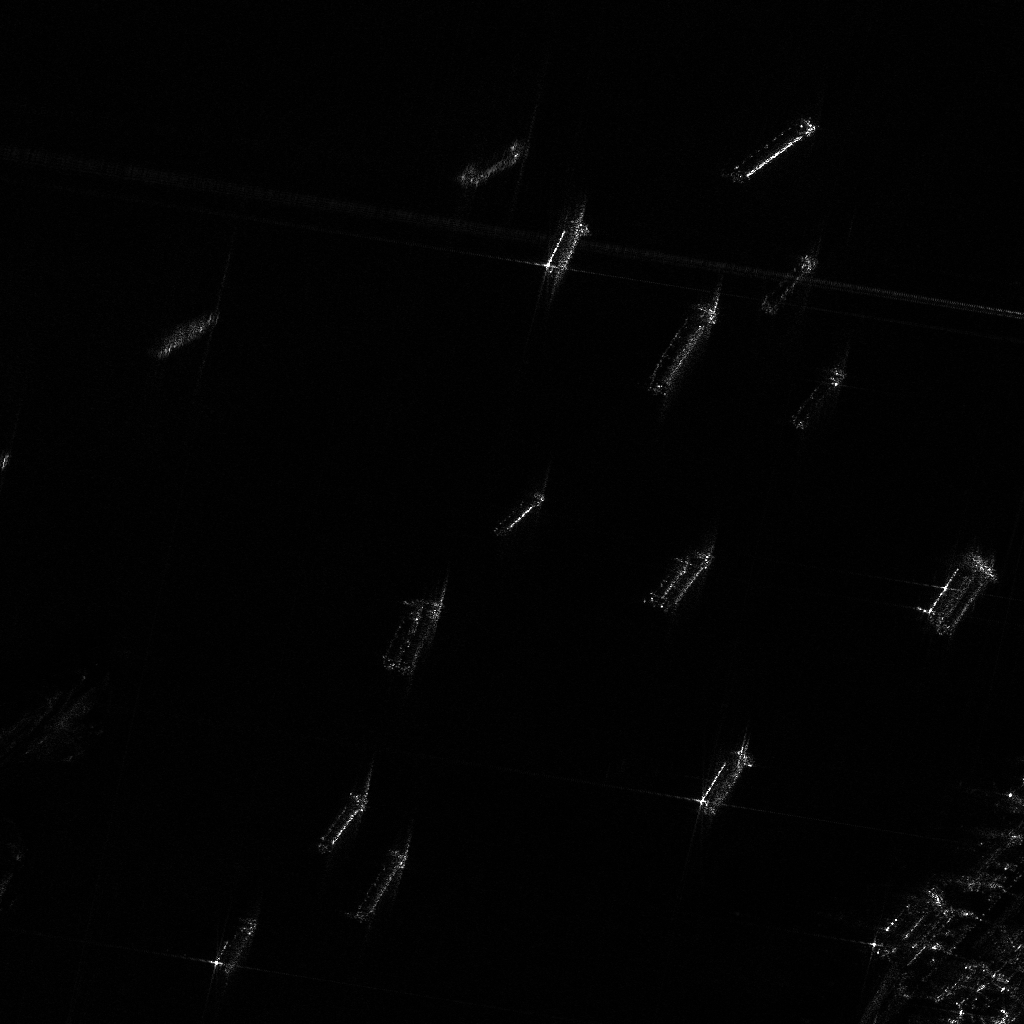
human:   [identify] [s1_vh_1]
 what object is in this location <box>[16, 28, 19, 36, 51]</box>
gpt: <ref>1 large container at the left</ref>

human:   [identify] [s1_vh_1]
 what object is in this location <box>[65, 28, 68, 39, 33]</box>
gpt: <ref>1 large dredger at the center</ref>